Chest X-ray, PA view. Patient: 54 years old, sex M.
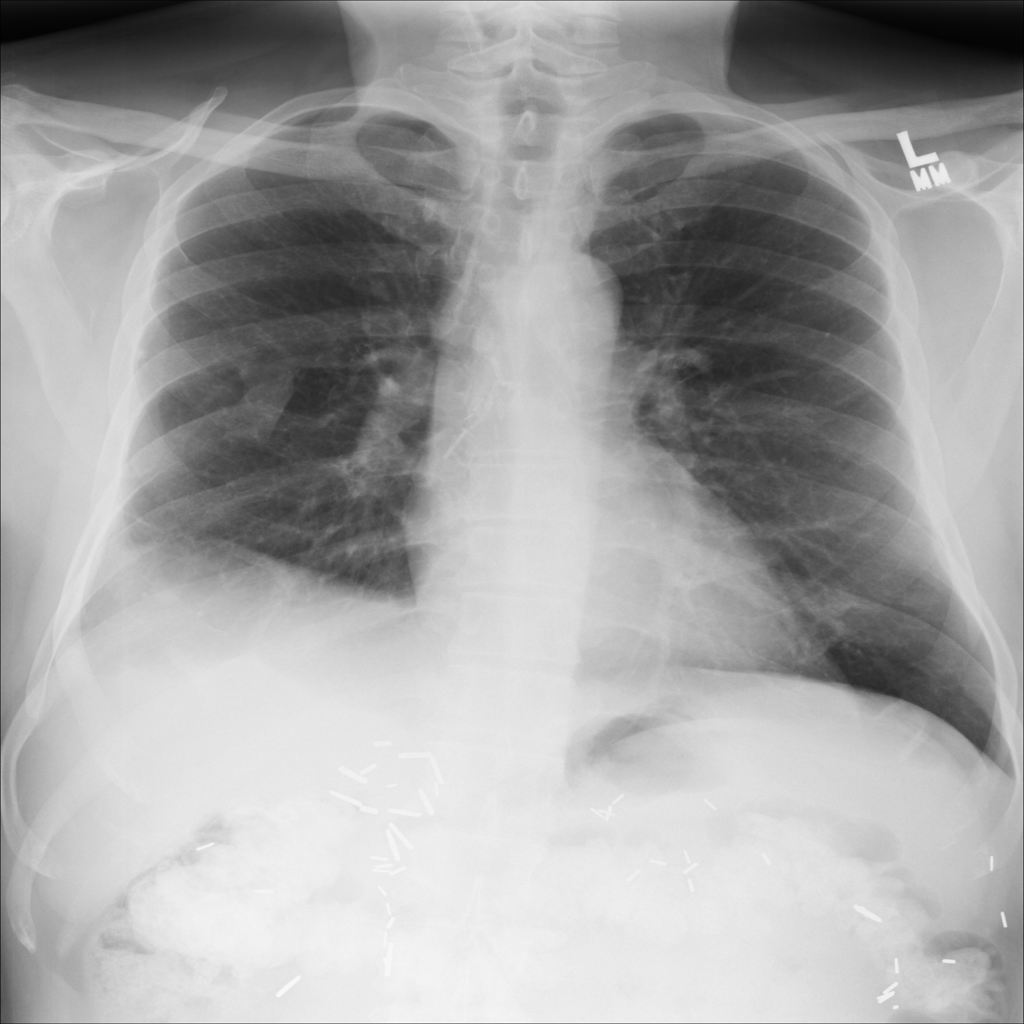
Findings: No Finding